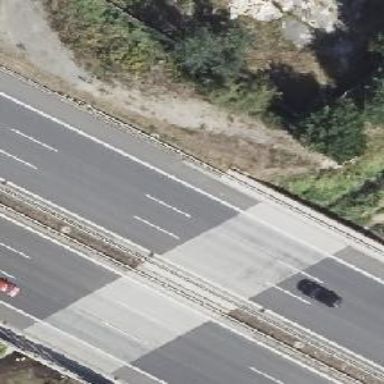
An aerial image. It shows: Motorway bridge.